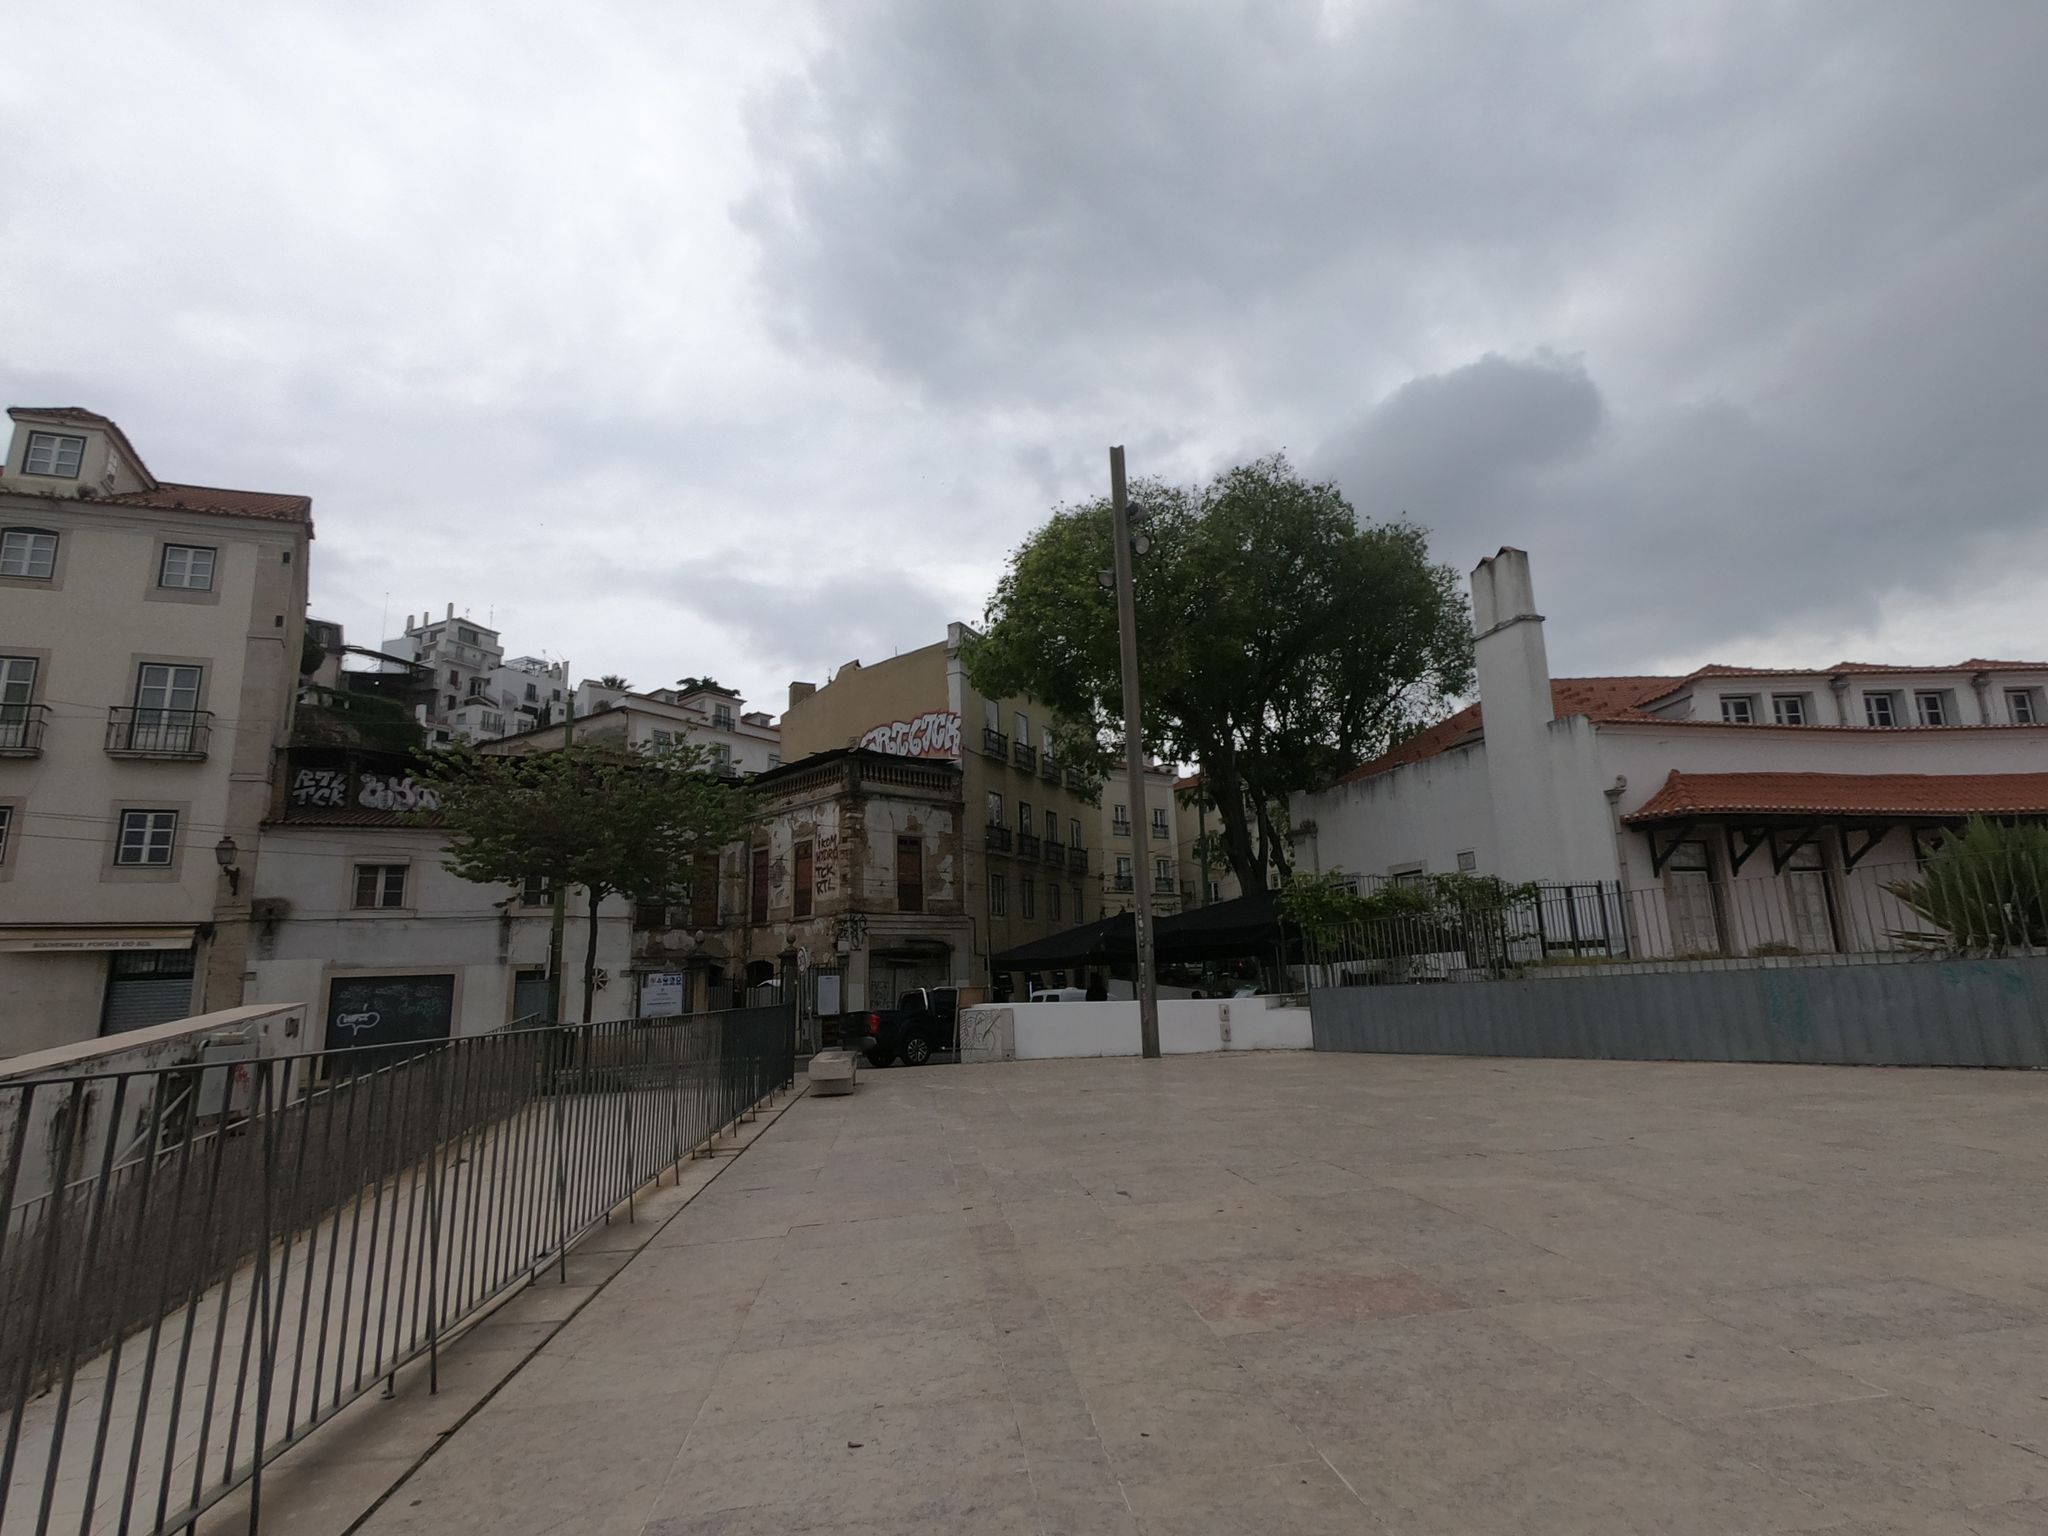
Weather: cloudy
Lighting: day
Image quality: good
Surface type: walking surface
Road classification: path, steps
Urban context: urban centre
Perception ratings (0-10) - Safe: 1.79, Lively: 3.62, Beautiful: 7.33, Boring: 1.67, Depressing: 8.76, Wealthy: 2.81